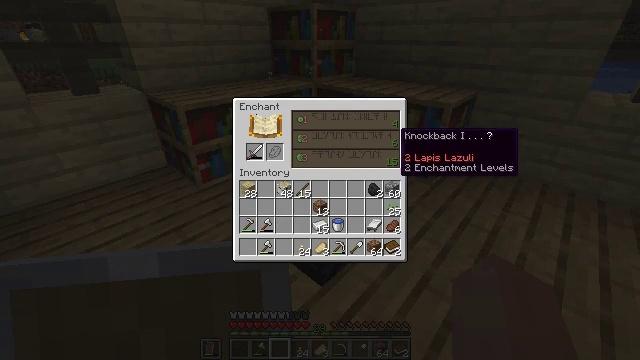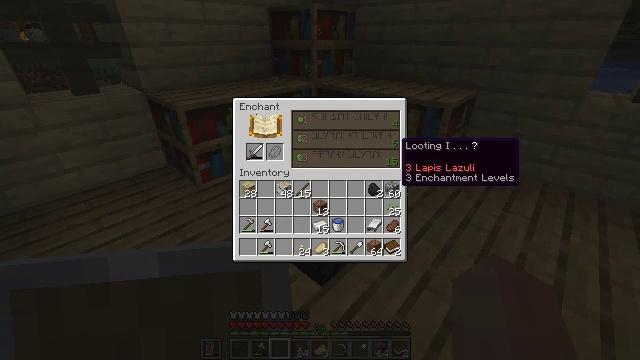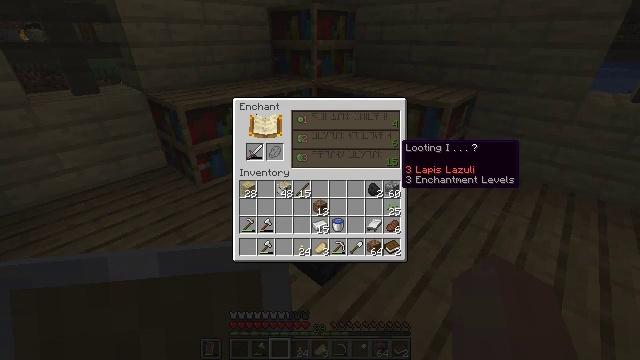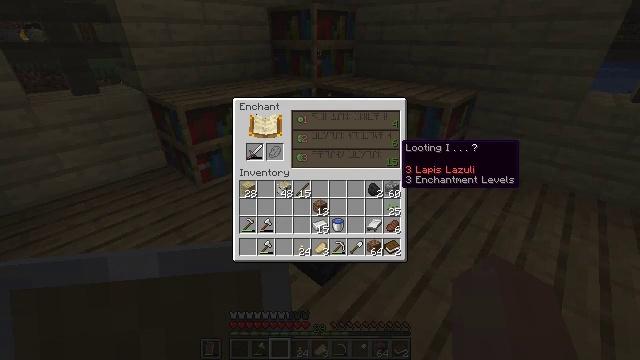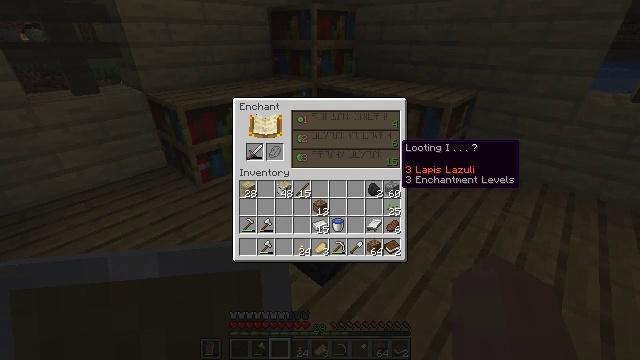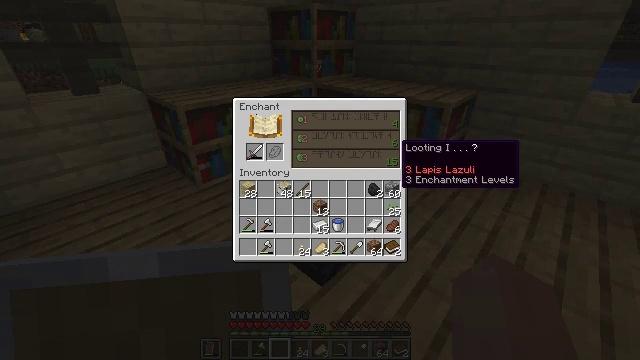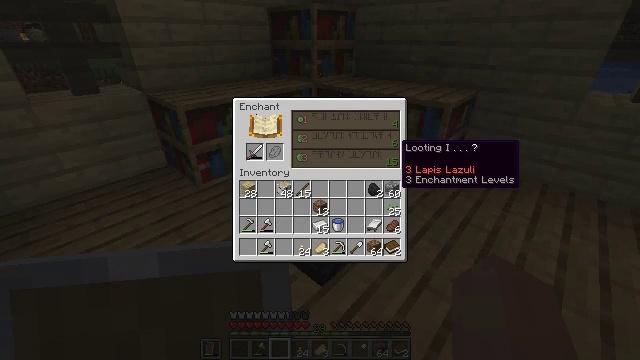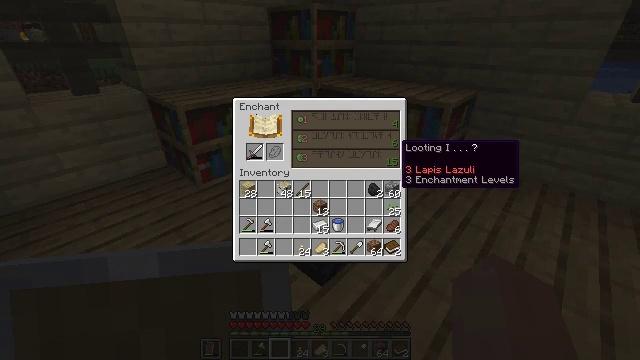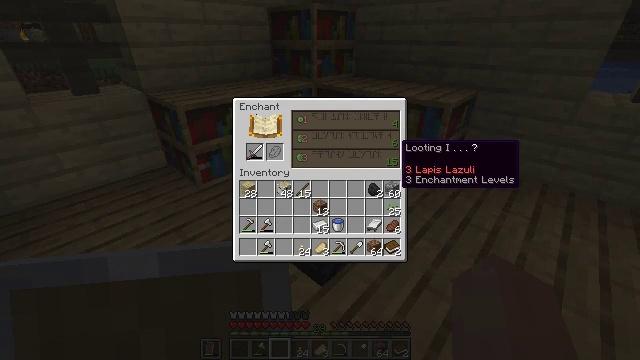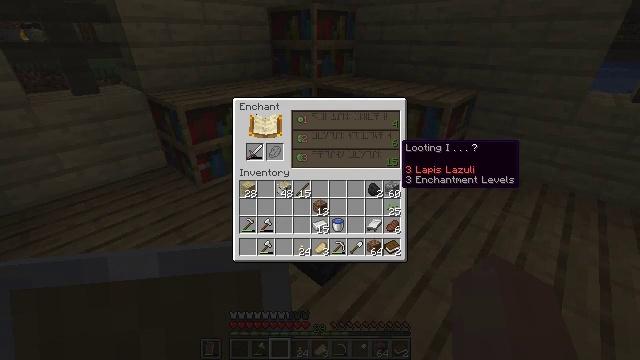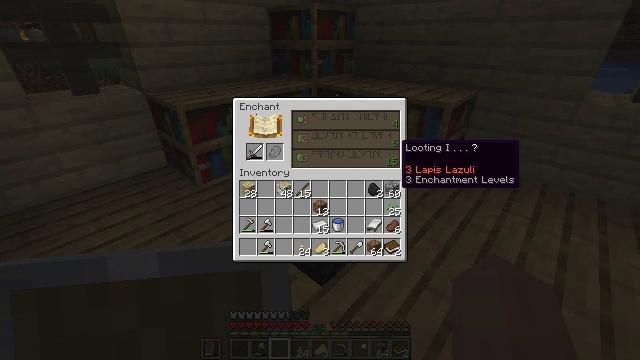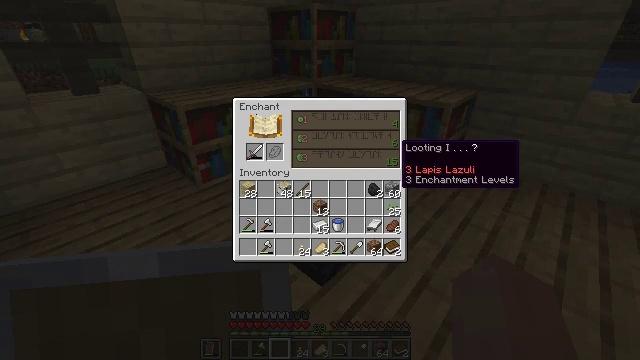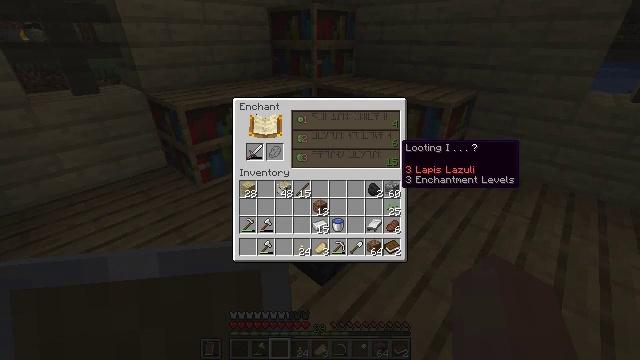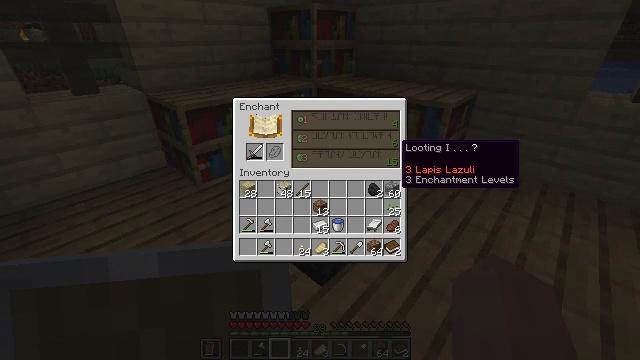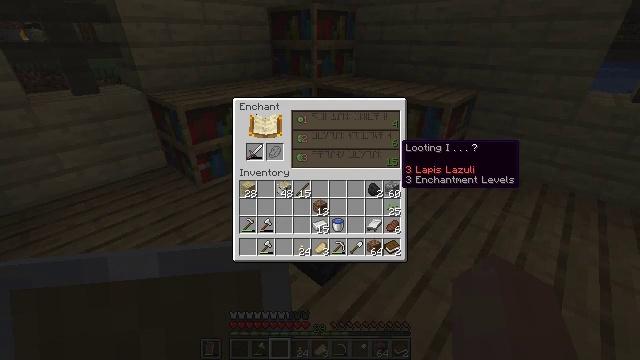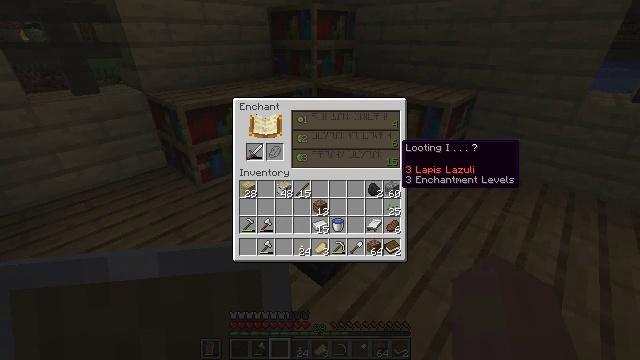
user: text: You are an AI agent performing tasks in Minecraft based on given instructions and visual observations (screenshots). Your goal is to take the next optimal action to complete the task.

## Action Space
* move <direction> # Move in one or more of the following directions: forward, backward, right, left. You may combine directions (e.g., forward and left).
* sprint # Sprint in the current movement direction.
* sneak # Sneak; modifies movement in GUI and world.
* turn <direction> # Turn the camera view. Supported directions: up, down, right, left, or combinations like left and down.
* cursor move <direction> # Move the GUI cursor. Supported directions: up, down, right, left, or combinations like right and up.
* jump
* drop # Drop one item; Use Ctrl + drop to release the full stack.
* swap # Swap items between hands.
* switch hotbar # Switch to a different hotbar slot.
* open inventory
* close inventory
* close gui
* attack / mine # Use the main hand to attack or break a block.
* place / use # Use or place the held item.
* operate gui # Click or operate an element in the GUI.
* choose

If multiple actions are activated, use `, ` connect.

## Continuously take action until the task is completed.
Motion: motion action
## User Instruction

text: Combine sticks and string to craft a fishing rod.
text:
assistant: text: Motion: cursor move down
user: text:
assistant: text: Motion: no_op
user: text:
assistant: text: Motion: no_op
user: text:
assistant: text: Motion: no_op
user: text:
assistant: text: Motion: no_op
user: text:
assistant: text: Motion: no_op
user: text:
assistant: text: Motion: no_op
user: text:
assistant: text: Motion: no_op
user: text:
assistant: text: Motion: no_op
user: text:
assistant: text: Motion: no_op
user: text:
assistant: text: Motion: no_op
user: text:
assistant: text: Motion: no_op
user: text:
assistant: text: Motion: no_op
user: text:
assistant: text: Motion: no_op
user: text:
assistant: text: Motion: no_op
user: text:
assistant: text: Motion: no_op
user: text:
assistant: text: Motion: no_op
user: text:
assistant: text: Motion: no_op
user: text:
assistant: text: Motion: no_op
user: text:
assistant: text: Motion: no_op
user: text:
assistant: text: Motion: no_op
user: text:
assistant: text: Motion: cursor move up
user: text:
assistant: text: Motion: cursor move up
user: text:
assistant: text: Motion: no_op
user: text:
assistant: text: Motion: no_op
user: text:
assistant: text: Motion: no_op
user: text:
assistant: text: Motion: no_op
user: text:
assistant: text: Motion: no_op
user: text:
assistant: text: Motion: no_op
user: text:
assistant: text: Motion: no_op